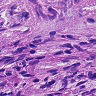
Metastatic tissue present: yes